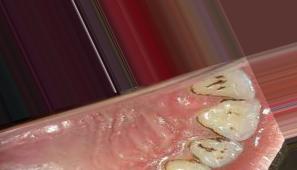
Condition: Tooth Discoloration